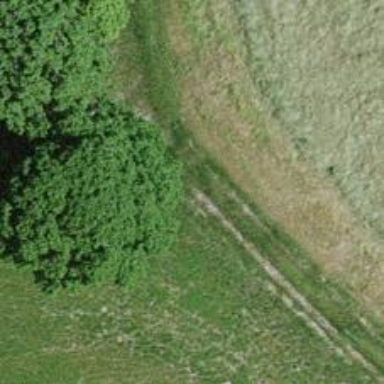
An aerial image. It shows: Grassy track with grade 5 track type.